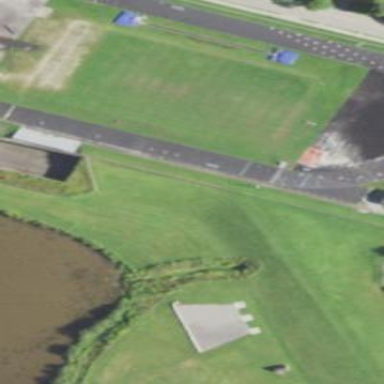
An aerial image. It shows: Recreation ground.